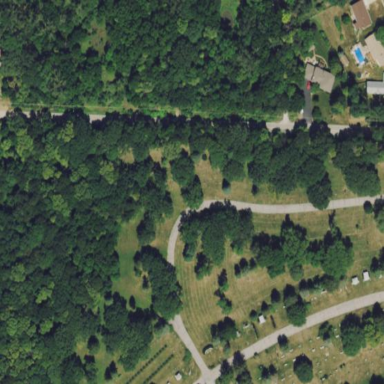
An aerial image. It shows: Sector within cemetery.